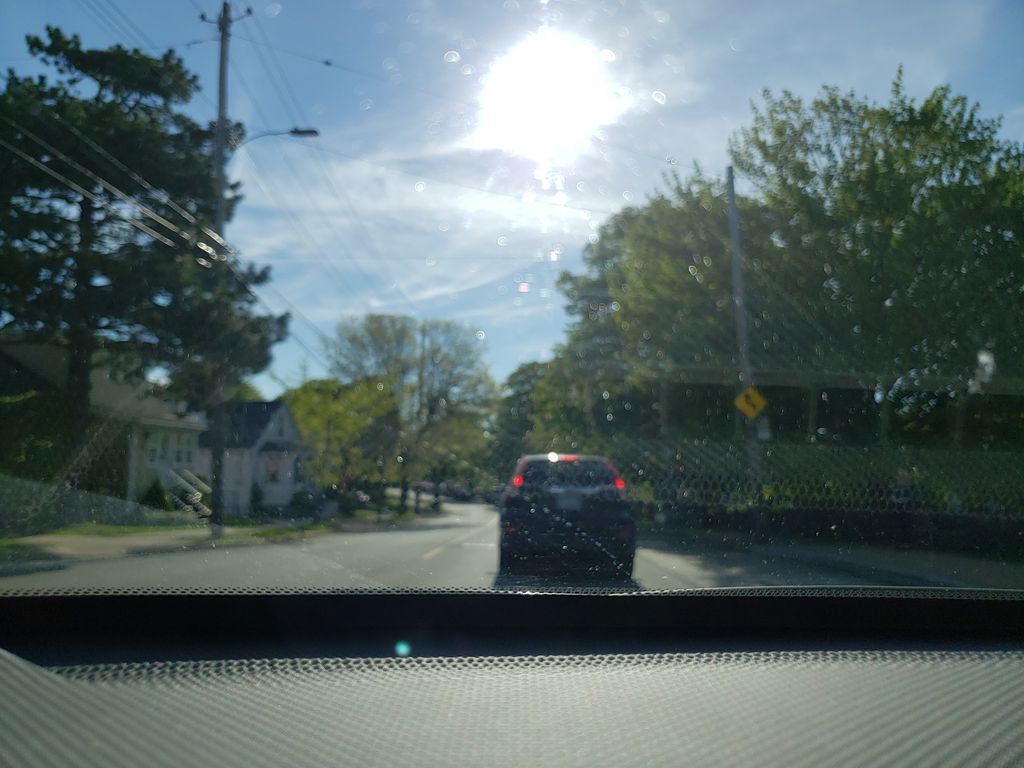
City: halifax